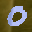
Label: 0